Field crop: tomato
Growth stage: 2
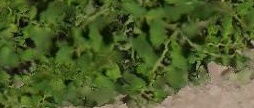
Species: tomato